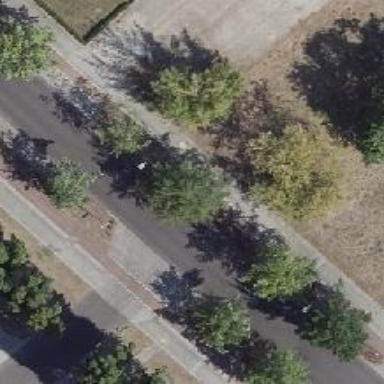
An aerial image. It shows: Unclassified road with asphalt surface. The road has sidewalks on both sides and cycle track.